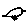
Label: bird